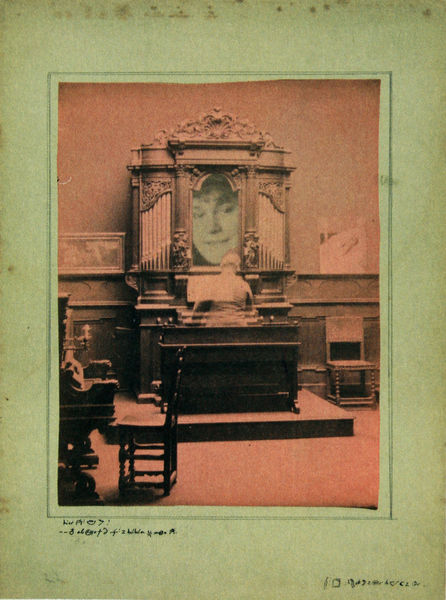
Titel: Gabriel von Max an seiner Orgel mit der Erscheinung von Ernestine
Standort: München
Institution: Städtische Galerie im Lenbachhaus
Schlagwörter: grün, raum, stuhl, stühle, zimmer, wand, rahmen, bildnis, portrait, porträt, interieur, rosa, schrift, bank, stufe, podest, collage, foto, fotografie, photographie, photo, karte, postkarte, einrichtung, aufnahme